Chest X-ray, PA view. Patient: 77 years old, sex M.
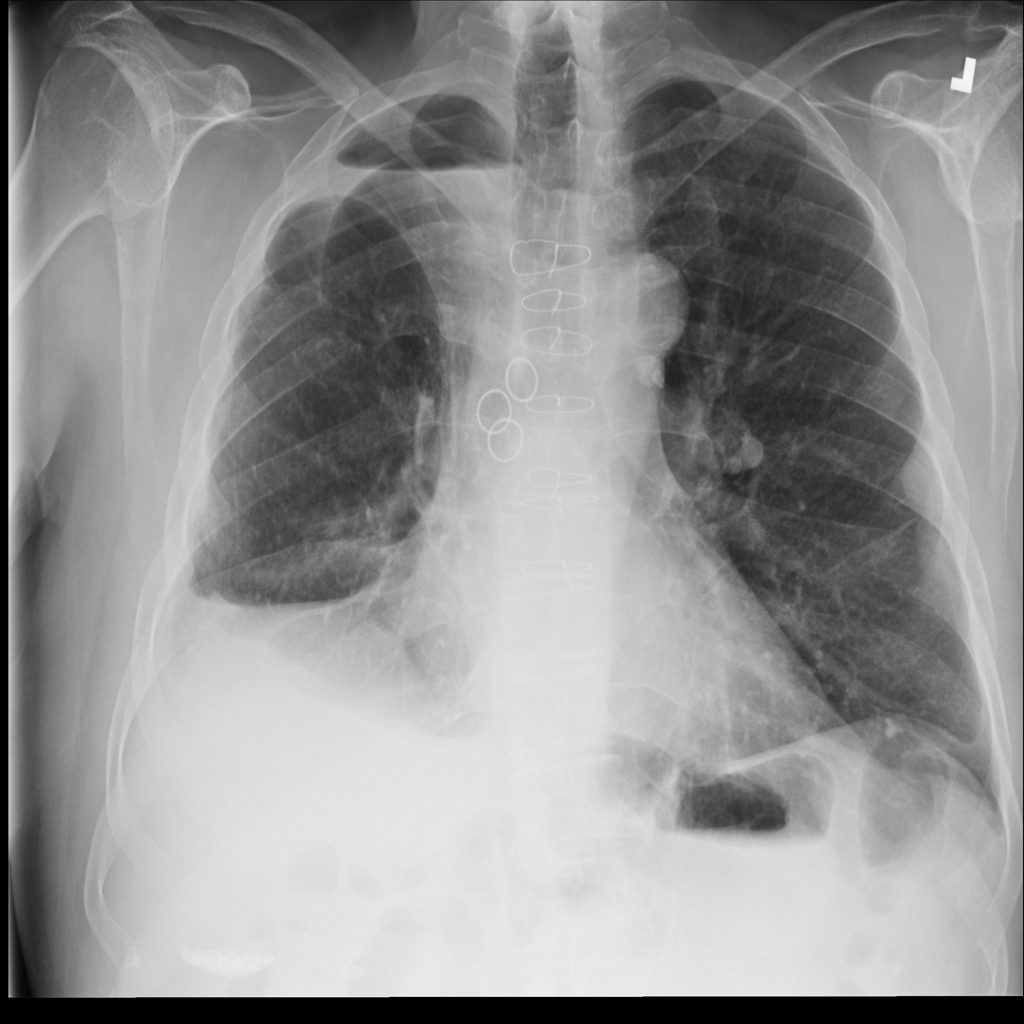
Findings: No Finding